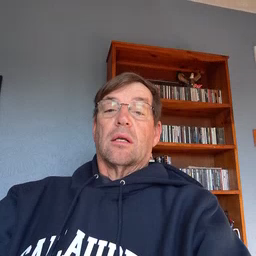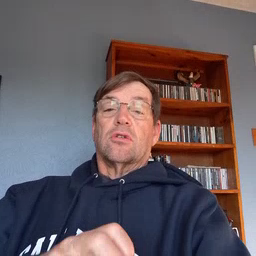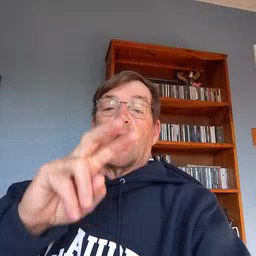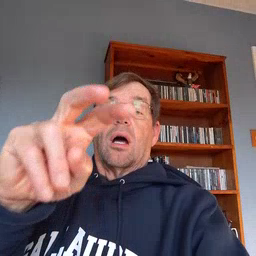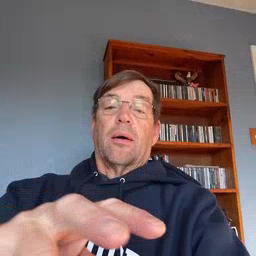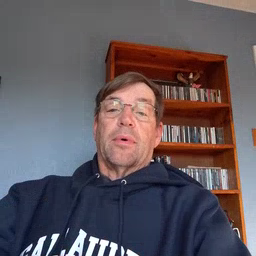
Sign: jump